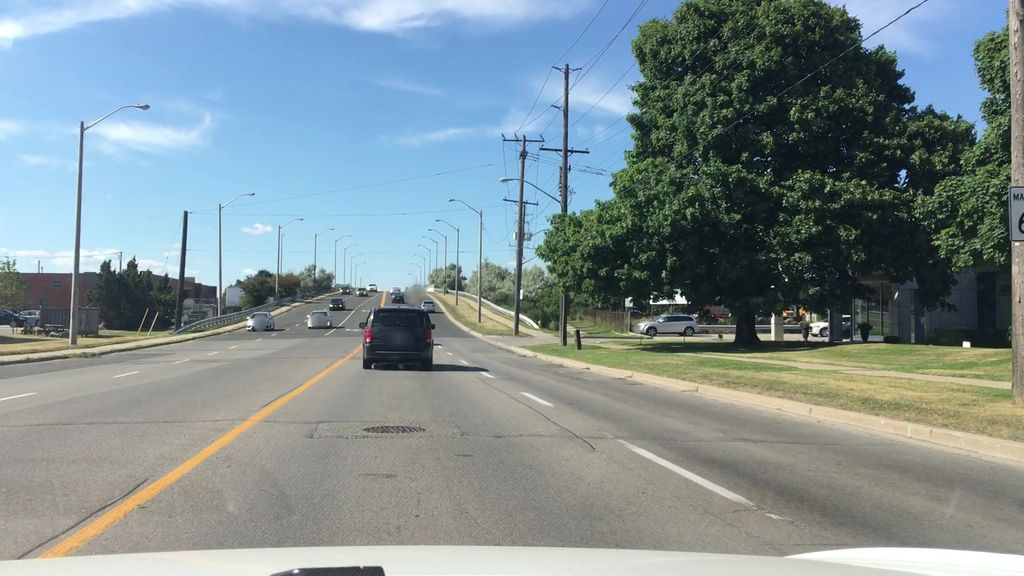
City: toronto